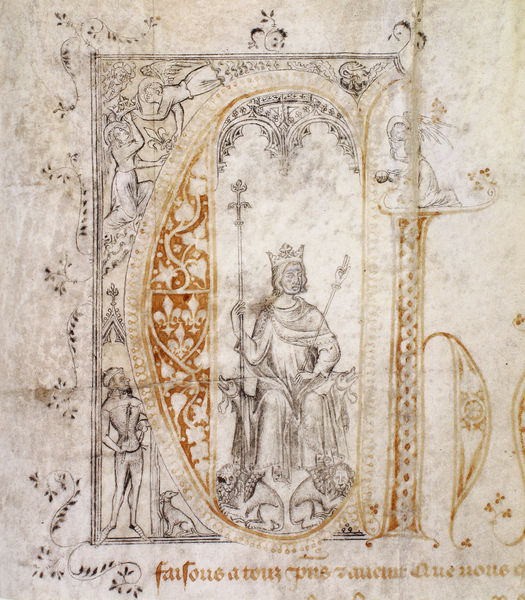
Titel: Der König Frankreichs Karl V. vereint im Kronbereich das Hotel Saint -Pol, das er mit seinem eigenen Geld aufbauen ließ
Institution: Paris, Archives nationales
Schlagwörter: krone, oval, engel, löwen, nonnenkopf